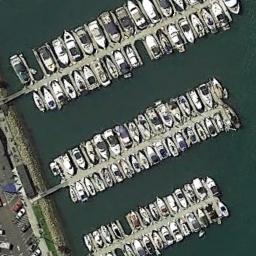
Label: harbor